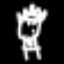
Label: angel